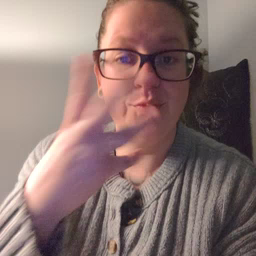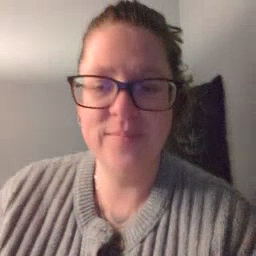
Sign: pretty